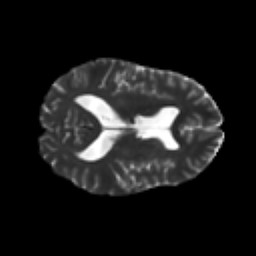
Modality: T2w
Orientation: axial
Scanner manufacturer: ge
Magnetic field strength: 3 T
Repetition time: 8.8 s
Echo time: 0.085 s